Question: I've been running SQL calls all morning, without any luck on getting the correct kind of data that I want to return. I did a few searches and found some information on Joining 2 tables, but nothing that pulls from a table, that pulls from a table. This can sound confusing by wording so I crafted a diagram of the sort of information I'm looking to get.

I have tried things like,
'''
select * from Users
left join UserLibs on UserLibs.userId = Users.UserId
WHERE Users.username='testname'
'''
That however doesn't give me the library name.
So then I tired to join the column with another table and column.
'''
select * from users
left join UserLibs on userLibs.userId = Users.UserId AND left join Libraries on UserLibs.libraryId = Libraries.libraryName
where Users.username='test';
'''
Which also didn't produce results, just errors. Any help with this would be awesome.
## UPDATE
I just wanted to add my final solution that worked for my situation.
'''
SELECT Users.userId, Users.username, Users.editLibraries, Users.editAnnouncements, Users.editServices,
Users.editNormalHours, Users.editSpecialHours, Users.editUsers, Users.editSemesters,
Libraries.libraryName, LibraryDepartment.departmentName
FROM Users
LEFT JOIN UserLibs on Users.userId = UserLibs.userId
LEFT JOIN Libraries on UserLibs.libraryId = Libraries.id
LEFT JOIN UserDepts on Users.userId = UserDepts.userId
LEFT JOIN LibraryDepartment on UserDepts.departmentId = LibraryDepartment.ldId
WHERE Users.username='testname';
'''
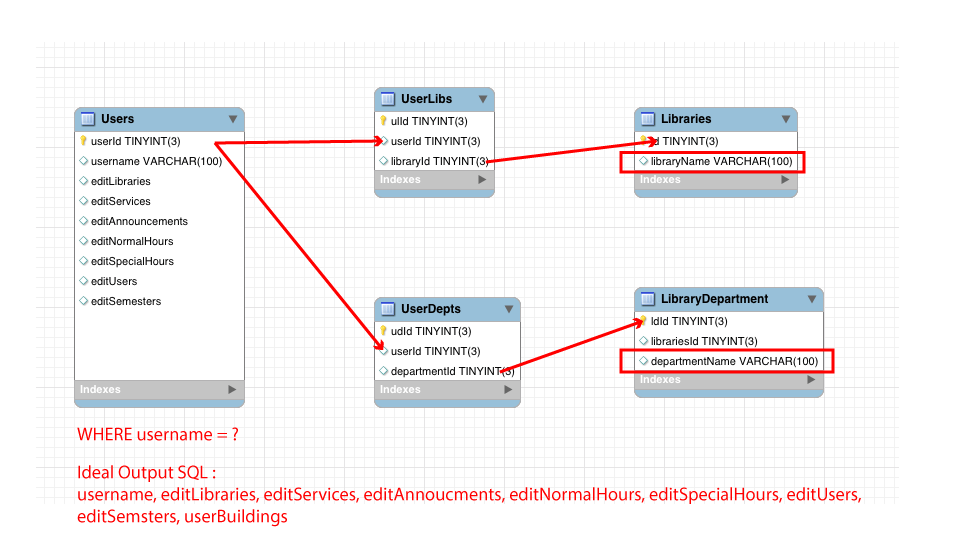
Answer: You don't use AND to perform multiple joins. You just just keep joining tables. You can join as many you like. For example:
'''
select *
from users
left join userlibs
on users.userid=userlibs.userid
left join libraries
on userlibs.libraryid=libraries.libraryid
where username='test';
'''